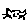
Label: cat